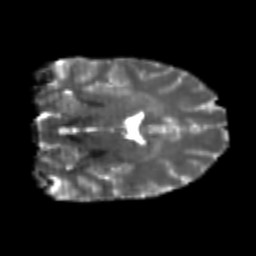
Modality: T2w
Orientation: coronal
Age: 20
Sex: female
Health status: healthy
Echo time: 0.074 s